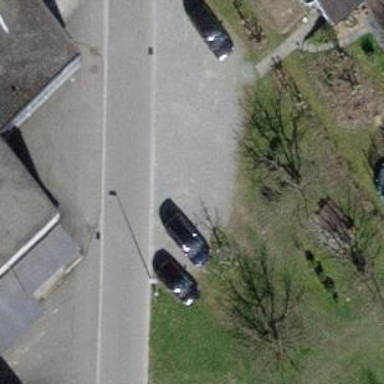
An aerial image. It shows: Parking area with surface.